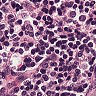
Metastatic tissue present: no